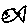
Label: fish